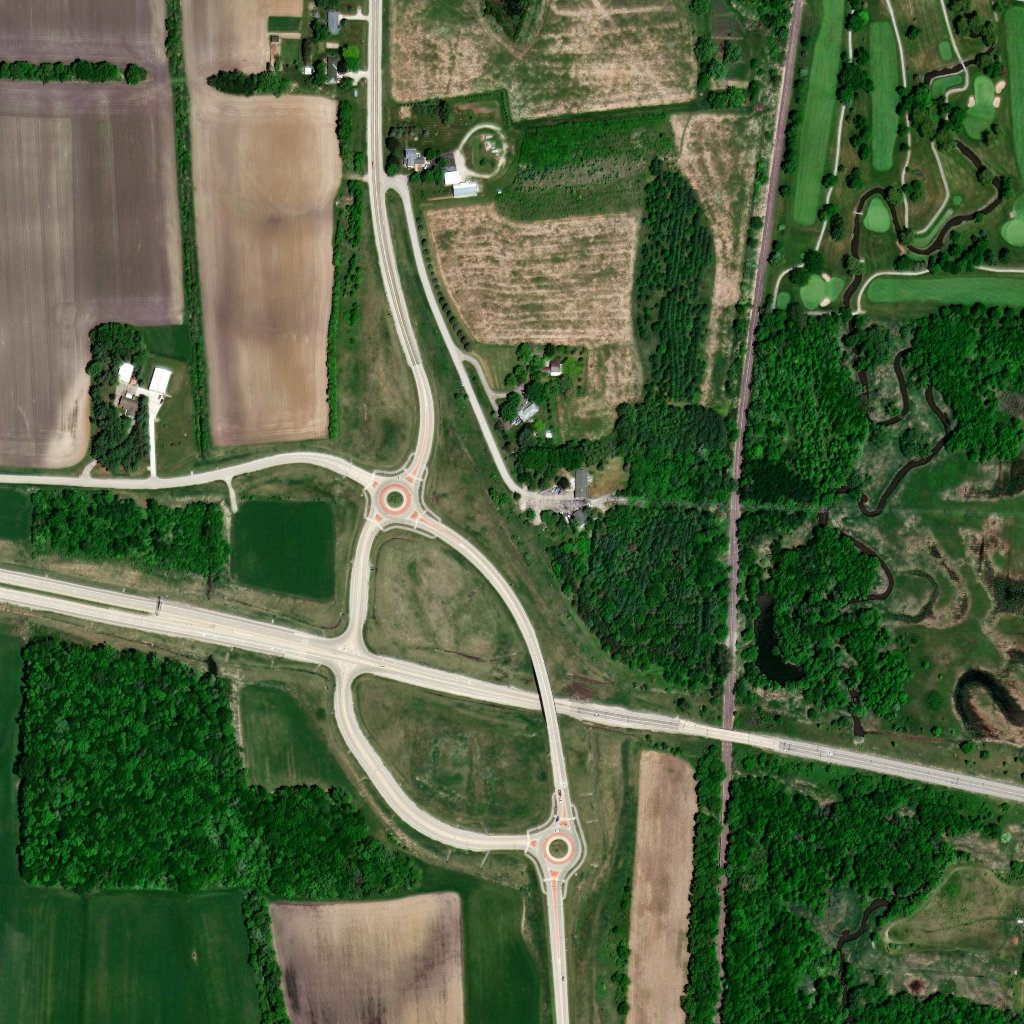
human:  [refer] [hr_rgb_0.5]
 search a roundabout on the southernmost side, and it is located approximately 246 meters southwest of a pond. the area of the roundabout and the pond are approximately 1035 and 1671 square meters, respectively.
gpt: <box>[[52, 80, 57, 85, 0]]</box>

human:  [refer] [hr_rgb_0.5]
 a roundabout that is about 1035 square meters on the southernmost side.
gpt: <box>[[52, 80, 57, 85, 0]]</box>